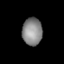
Tissue: lung
Cell type: Fibroblasts
Senescence score: 0.614
Nuclear area (px): 536
Mean DAPI intensity: 134.987